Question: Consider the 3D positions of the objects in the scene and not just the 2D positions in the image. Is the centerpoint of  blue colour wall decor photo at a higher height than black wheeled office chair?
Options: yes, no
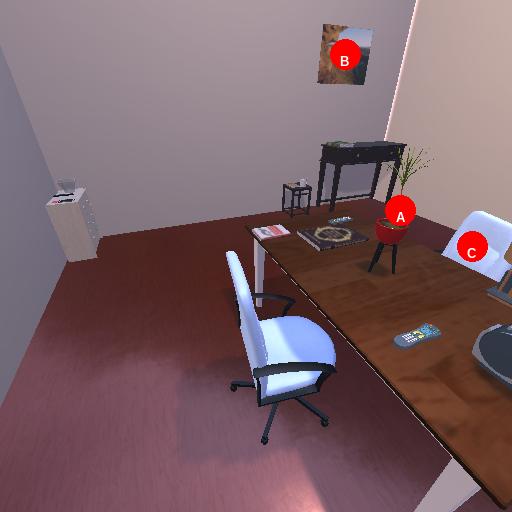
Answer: yes